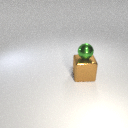
large brown metal cube below small green metal sphere